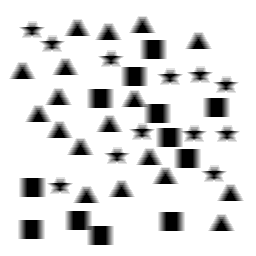
Squares: 12
Triangles: 18
Stars: 12
Total shapes: 42